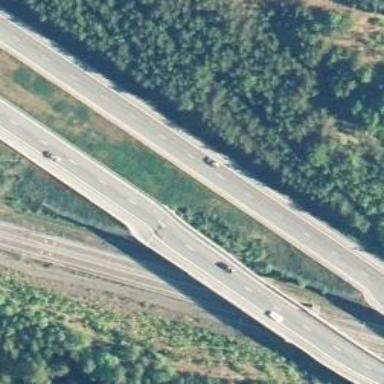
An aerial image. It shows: Asphalt motorway.